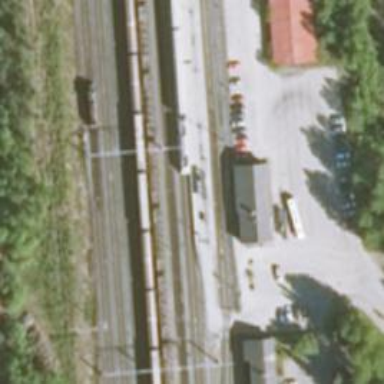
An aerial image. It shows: Railway track with continuous electrified contact line.